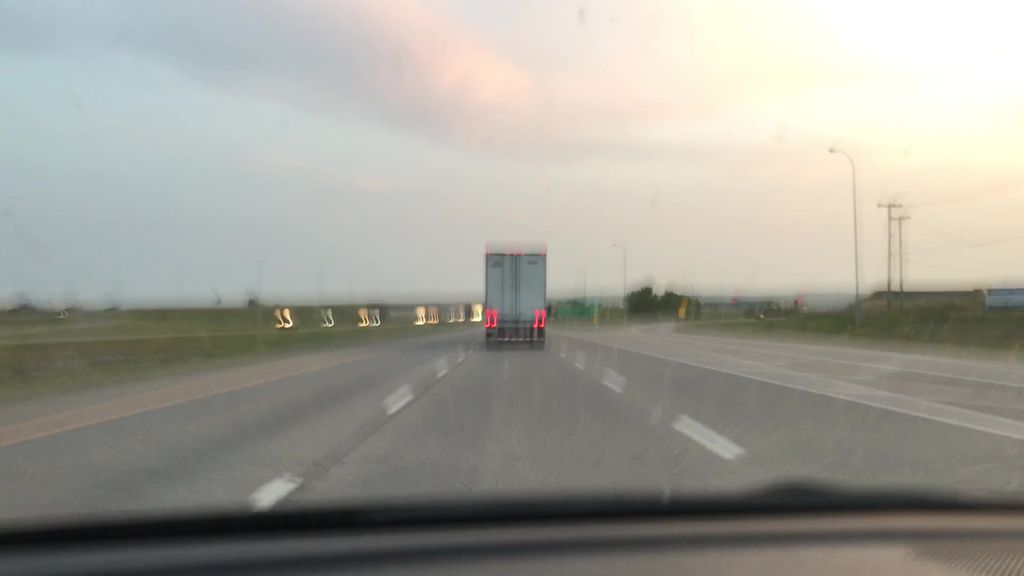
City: calgary